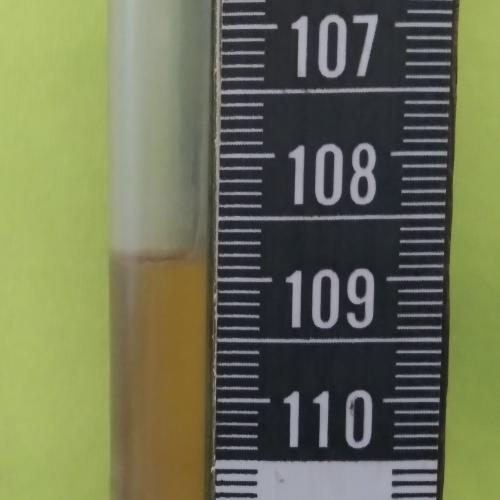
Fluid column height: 108.8 cm